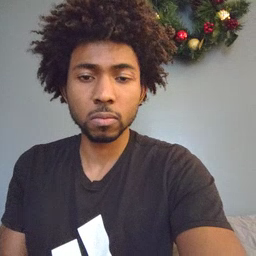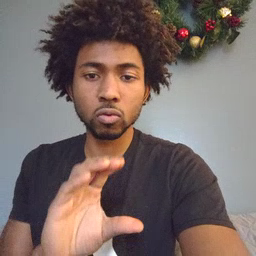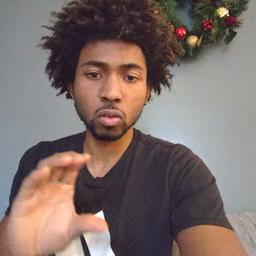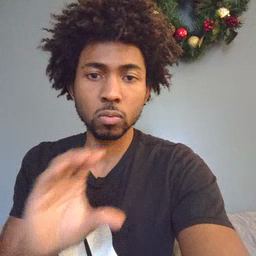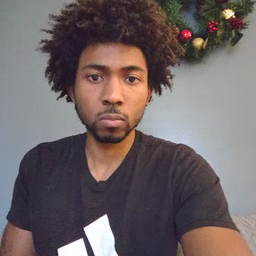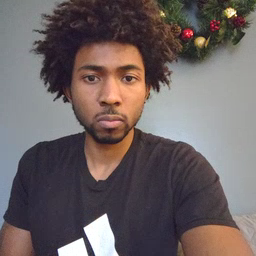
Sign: chocolate